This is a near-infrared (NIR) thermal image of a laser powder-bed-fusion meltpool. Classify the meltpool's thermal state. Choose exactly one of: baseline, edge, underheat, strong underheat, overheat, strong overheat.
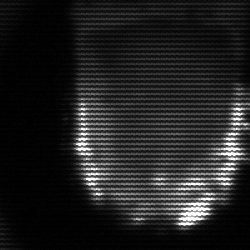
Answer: baseline